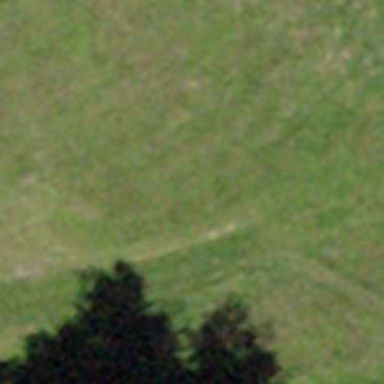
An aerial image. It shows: Grassy path.